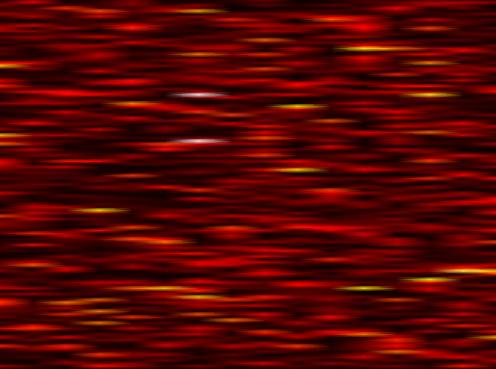
Label: WOLA